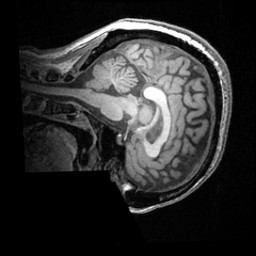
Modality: T1w
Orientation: sagittal
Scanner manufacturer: ge
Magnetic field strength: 3 T
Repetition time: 0.008368 s
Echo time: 0.00326 s